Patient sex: M
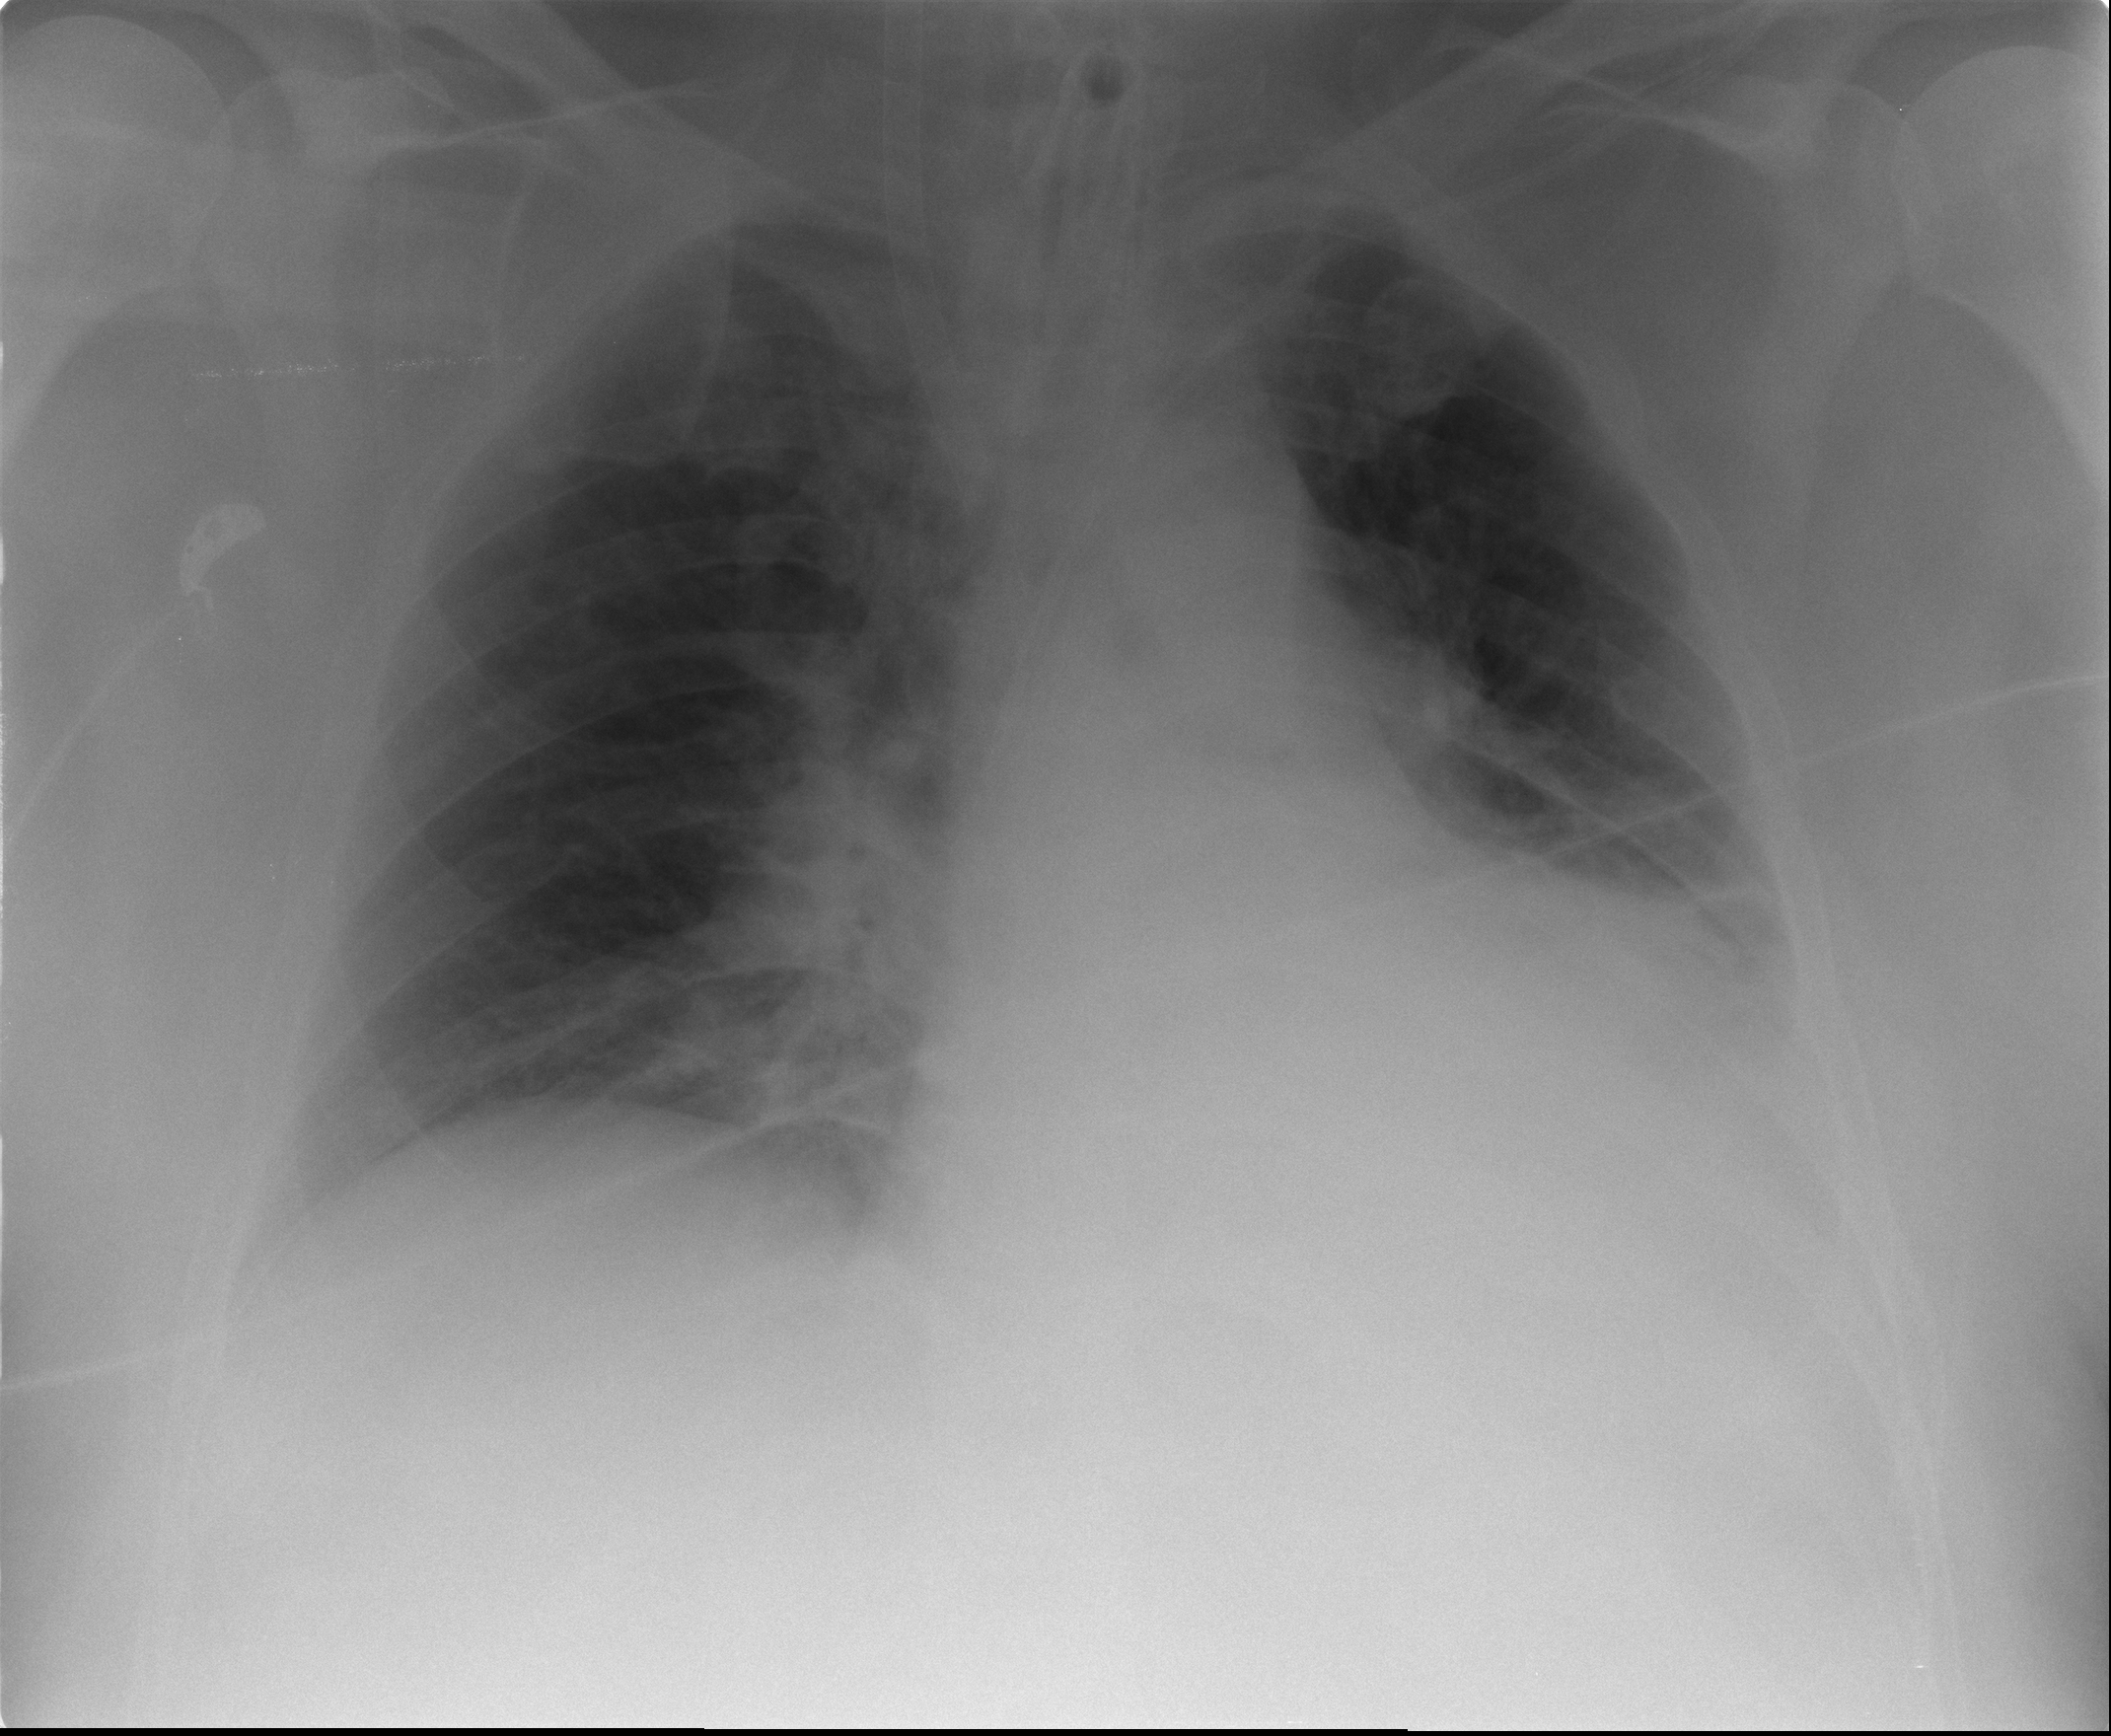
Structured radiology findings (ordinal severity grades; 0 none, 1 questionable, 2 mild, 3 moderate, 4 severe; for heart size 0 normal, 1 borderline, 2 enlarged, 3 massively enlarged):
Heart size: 2
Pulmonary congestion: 2
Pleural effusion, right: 0
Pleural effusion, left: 2
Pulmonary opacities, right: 2
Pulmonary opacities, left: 1
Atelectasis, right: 0
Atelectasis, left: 2